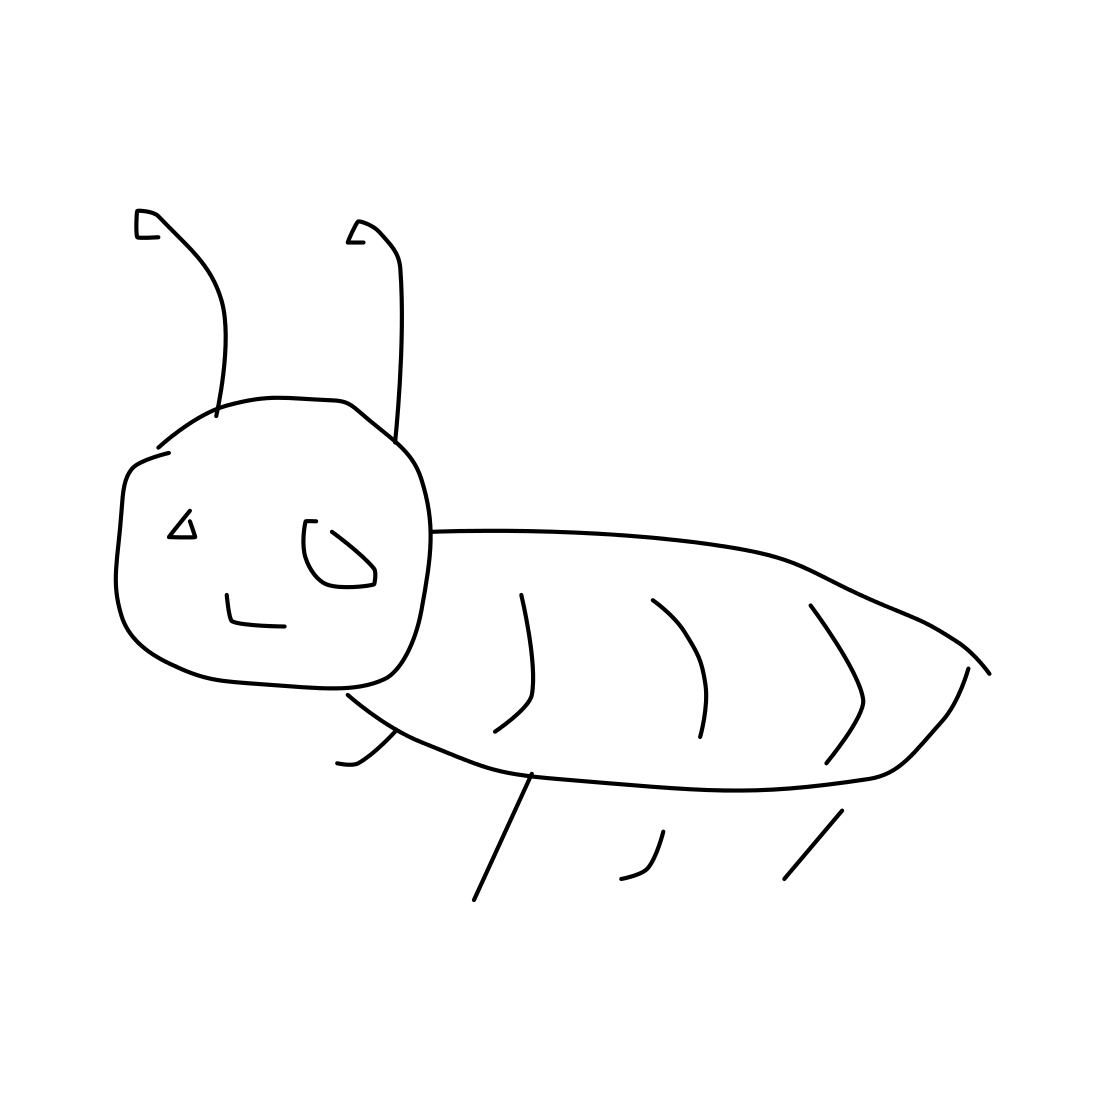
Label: ant